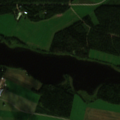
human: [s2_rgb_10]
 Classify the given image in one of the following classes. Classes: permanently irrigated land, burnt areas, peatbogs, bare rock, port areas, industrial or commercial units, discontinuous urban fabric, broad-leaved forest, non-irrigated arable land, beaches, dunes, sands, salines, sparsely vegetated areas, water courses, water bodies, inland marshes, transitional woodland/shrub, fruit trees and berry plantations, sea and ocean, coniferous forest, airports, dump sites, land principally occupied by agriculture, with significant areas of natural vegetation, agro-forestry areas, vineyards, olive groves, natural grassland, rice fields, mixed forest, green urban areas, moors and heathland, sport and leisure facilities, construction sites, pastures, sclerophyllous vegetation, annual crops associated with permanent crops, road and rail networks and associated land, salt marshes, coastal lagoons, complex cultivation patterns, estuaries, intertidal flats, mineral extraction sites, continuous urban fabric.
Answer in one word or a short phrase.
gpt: non-irrigated arable land, land principally occupied by agriculture, with significant areas of natural vegetation, mixed forest, water bodies